Question: salam
i'm new in jqueryMobile and i want to view a Thumbnails but a got this
how can i got a normal one?
here the code of this list
'''
<ul data-role="listview" class="ui-listview">
{% for produit in produits %}
<li data-corners="false" data-shadow="false" data-iconshadow="true" data-wrapperels="div" data-icon="arrow-r" data-iconpos="right" data-theme="c" class="ui-btn ui-btn-icon-right ui-li-has-arrow ui-li ui-li-has-thumb ui-btn-up-c"><div class="ui-btn-inner ui-li"><div class="ui-btn-text"><a href="index.html" class="ui-link-inherit">
{% if produit.Images is empty %}
<img src="{{asset('upload/non_disponible.jpg')}}" class="ui-li-thumb"/>
{% else %}
<img src="{{asset('upload/')}}{{produit.Images[0].path}}" class="ui-li-thumb"/>
{% endif %}
<h3 class="ui-li-heading">Broken Bells</h3>
<p class="ui-li-desc">Broken Bells</p>
</a></div><span class="ui-icon ui-icon-arrow-r ui-icon-shadow">&nbsp;</span></div></li>
{%endfor%}
</ul>
'''
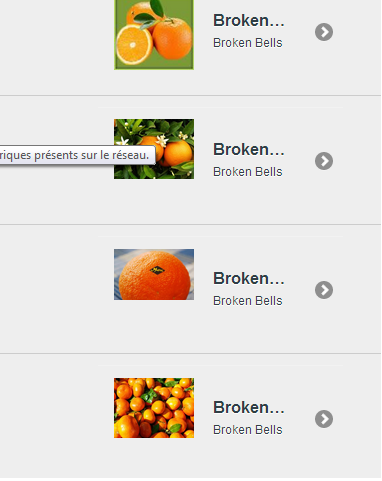
Answer: Try the following code instead (using jQuery Mobile version 1.2.0):
'''
<ul data-role="listview" class="ui-listview">
{% for produit in produits %}
<li data-theme="c">
<a href="index.html" class="ui-link-inherit">
{% if produit.Images is empty %}
<img src="{{asset('upload/non_disponible.jpg')}}" class="ui-li-thumb"/>
{% else %}
<img src="{{asset('upload/')}}{{produit.Images[0].path}}" class="ui-li-thumb"/>
{% endif %}
<h3 class="ui-li-heading">Broken Bells</h3>
<p class="ui-li-desc">Broken Bells</p>
</a>
</li>
{%endfor%}
</ul>
'''
Hope this helps. Let me know about your results.